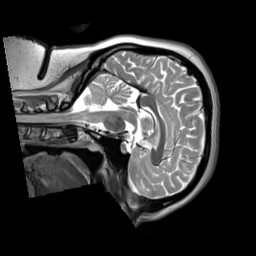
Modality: T2w
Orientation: sagittal
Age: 25
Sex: female
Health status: ill
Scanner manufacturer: siemens
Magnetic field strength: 3 T
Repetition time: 2.8 s
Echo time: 0.326 s